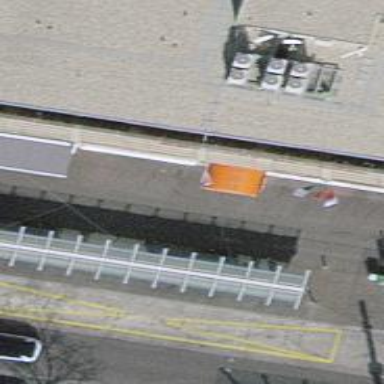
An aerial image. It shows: Cafe located within hotel.